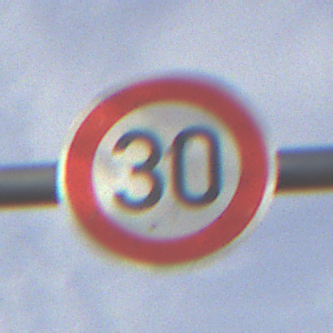
Verkehrszeichen: Geschwindigkeit30
Umgebung: Outdoor, Suburban
Tageszeit: MorningAfternoon
Wetter: PartlyCloudy
Licht: Natural
Jahreszeit: NotSpecified
Kontrast: HighContrast